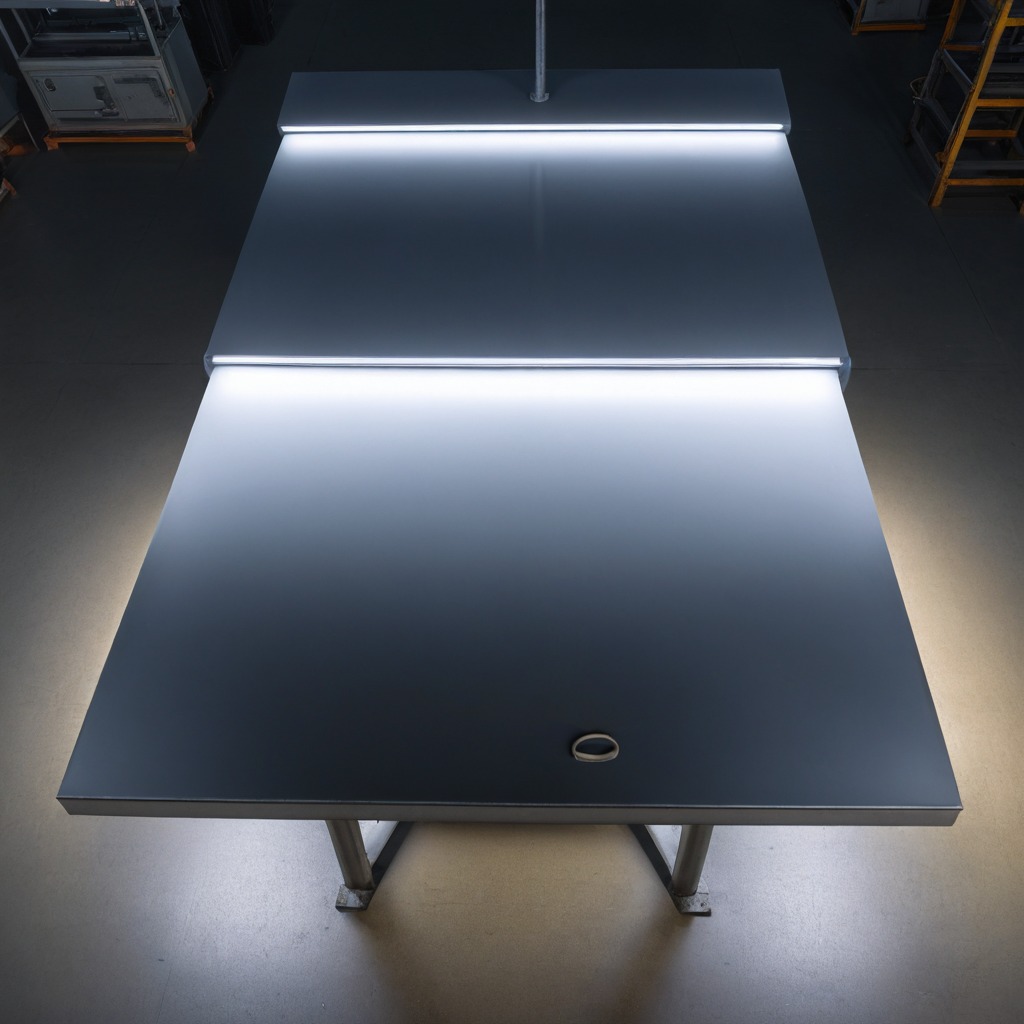
A rubber O-ring lies on the tabletop.